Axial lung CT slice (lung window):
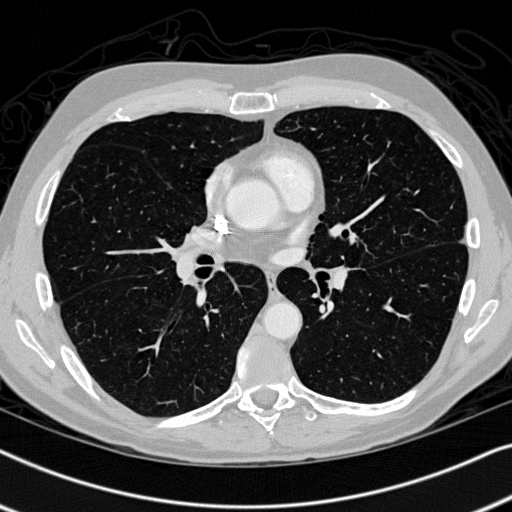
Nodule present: no